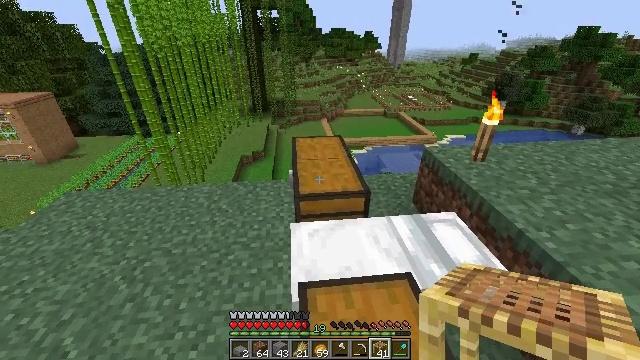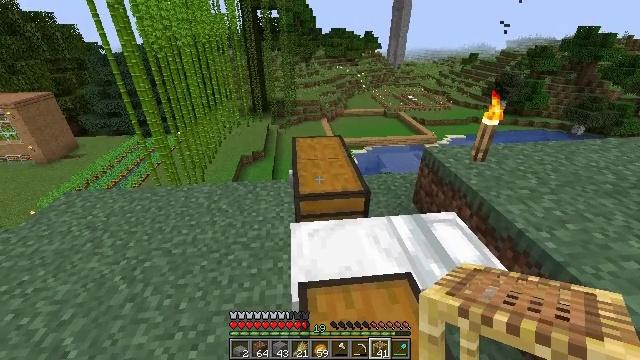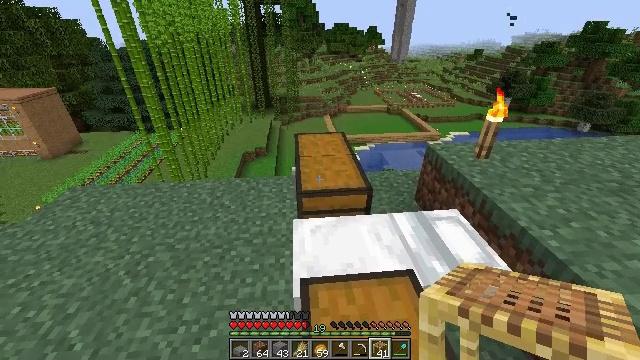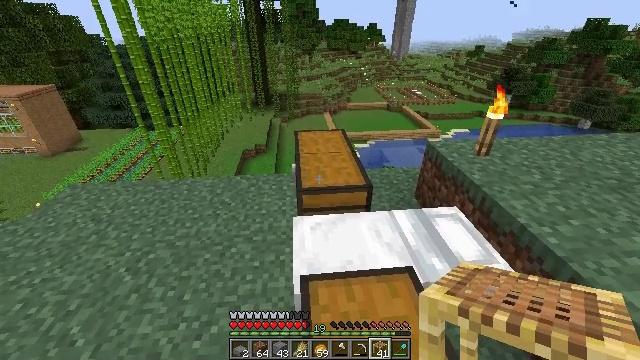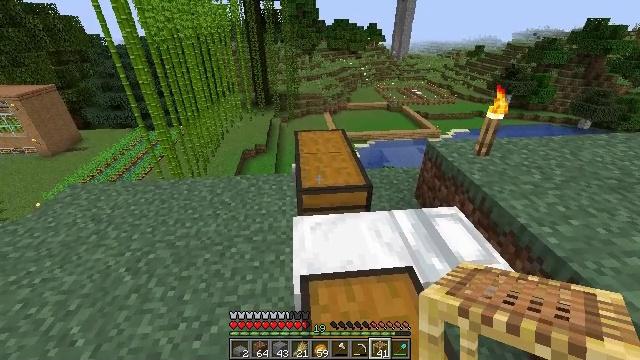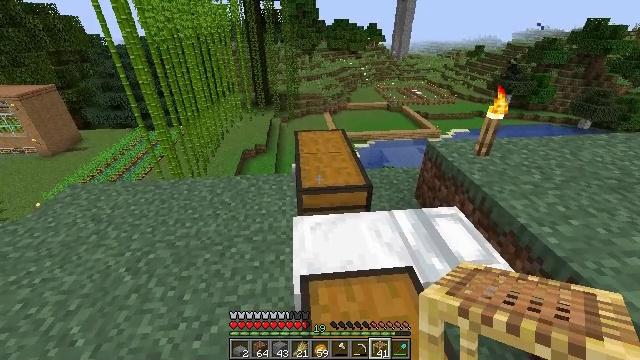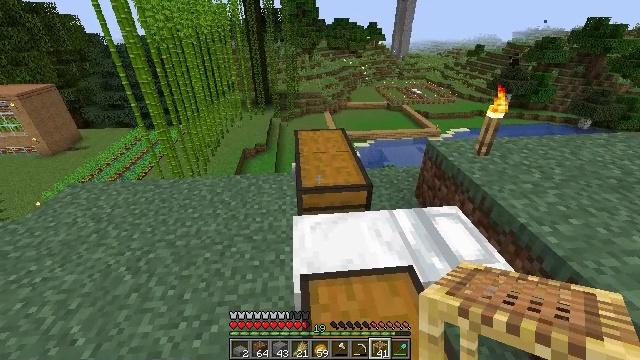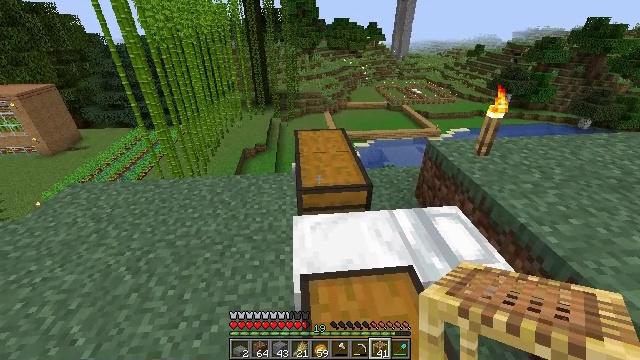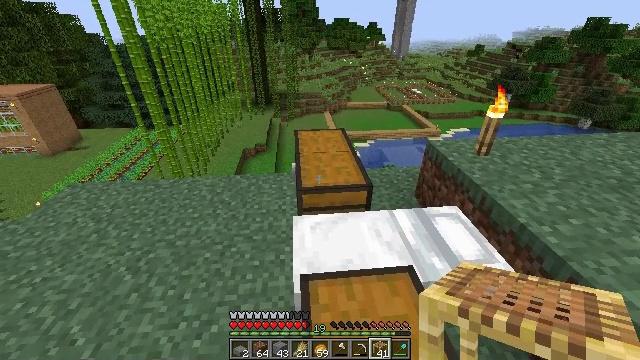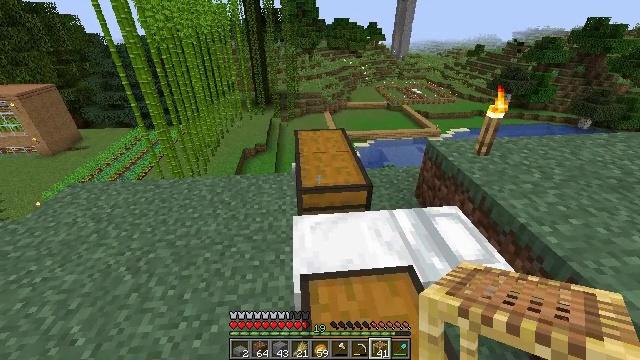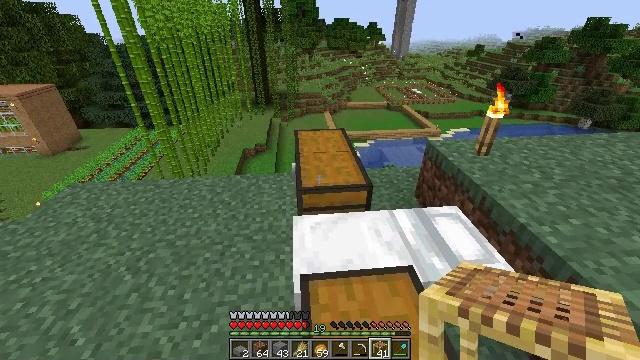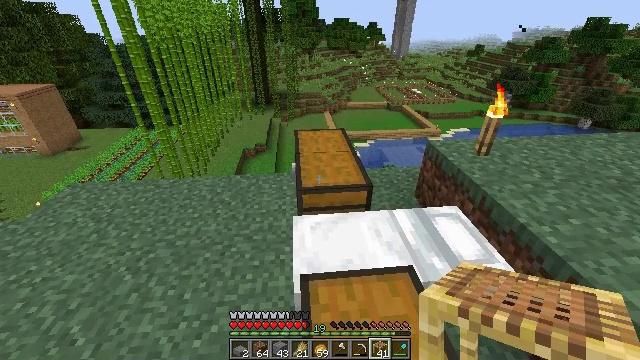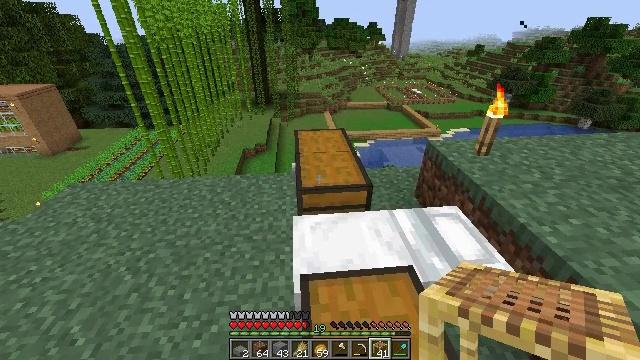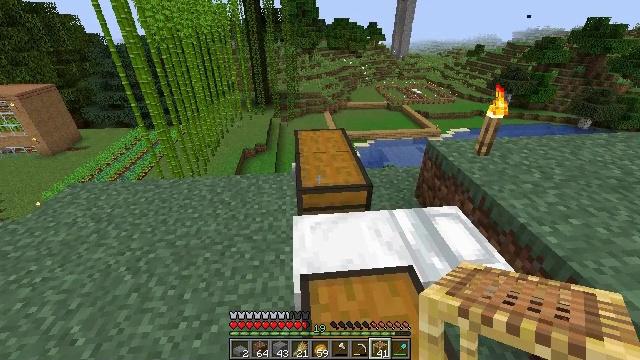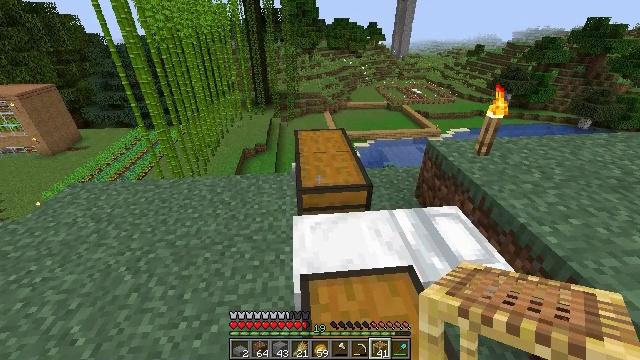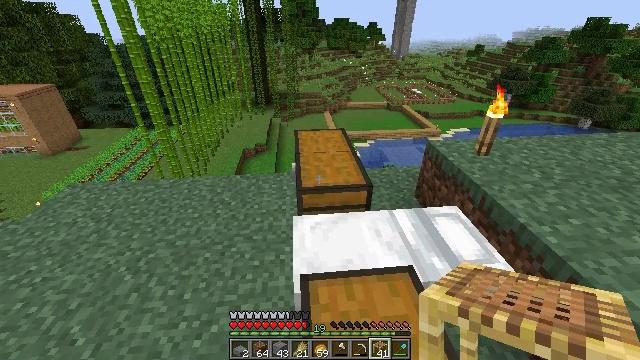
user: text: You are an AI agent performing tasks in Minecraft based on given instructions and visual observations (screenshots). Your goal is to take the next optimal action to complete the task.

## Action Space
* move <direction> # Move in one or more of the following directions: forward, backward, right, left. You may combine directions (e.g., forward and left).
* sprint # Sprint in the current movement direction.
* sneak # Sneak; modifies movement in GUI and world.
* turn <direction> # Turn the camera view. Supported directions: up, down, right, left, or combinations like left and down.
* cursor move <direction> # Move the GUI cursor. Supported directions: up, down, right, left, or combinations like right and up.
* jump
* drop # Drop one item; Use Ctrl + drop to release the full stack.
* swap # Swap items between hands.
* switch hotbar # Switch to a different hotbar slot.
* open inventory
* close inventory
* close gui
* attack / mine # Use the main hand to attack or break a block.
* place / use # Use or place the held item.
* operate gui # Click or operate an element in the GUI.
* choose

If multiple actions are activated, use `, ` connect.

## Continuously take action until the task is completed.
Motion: motion action
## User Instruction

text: Craft glass.
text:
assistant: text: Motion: no_op
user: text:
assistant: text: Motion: no_op
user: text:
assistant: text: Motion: no_op
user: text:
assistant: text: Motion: no_op
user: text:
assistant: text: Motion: no_op
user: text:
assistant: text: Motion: no_op
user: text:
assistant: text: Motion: no_op
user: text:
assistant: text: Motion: no_op
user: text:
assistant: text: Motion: no_op
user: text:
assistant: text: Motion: no_op
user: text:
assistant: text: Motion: no_op
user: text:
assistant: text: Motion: no_op
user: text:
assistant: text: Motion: no_op
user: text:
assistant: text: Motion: no_op
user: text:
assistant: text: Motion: no_op
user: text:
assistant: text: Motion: no_op
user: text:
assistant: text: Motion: no_op
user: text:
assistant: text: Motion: no_op
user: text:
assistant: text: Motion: no_op
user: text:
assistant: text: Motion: no_op
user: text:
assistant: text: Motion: no_op
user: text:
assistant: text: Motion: no_op
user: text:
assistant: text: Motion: no_op
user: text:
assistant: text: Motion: no_op
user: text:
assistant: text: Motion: no_op
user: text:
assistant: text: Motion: no_op
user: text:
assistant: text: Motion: no_op
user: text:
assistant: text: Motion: no_op
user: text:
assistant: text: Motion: no_op
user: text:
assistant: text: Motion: no_op